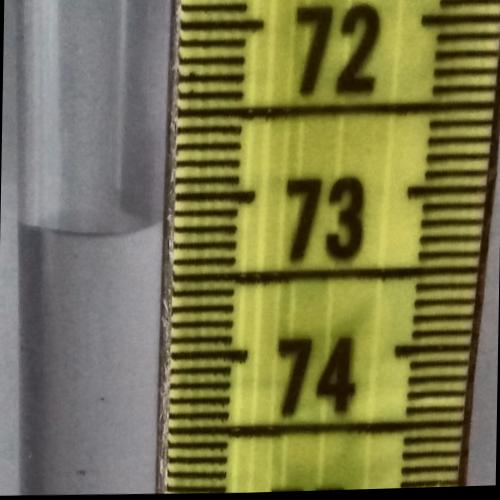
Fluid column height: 73.2 cm